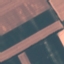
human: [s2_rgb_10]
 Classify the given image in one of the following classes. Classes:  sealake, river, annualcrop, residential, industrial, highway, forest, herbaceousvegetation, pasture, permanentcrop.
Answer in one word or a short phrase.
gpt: AnnualCrop